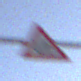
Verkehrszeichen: Gegenverkehr
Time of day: SunriseSunset
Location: Outdoor (Nature)
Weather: Clear
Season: NotSpecified
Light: Natural